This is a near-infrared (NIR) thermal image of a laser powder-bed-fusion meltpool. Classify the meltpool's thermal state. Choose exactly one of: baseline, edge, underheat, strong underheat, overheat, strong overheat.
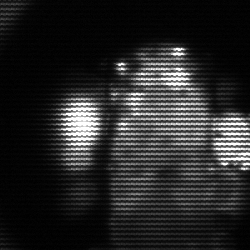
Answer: strong underheat